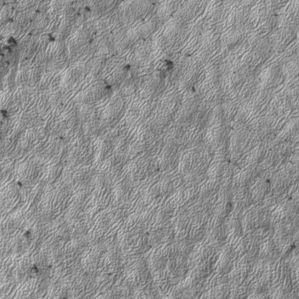
Label: frost